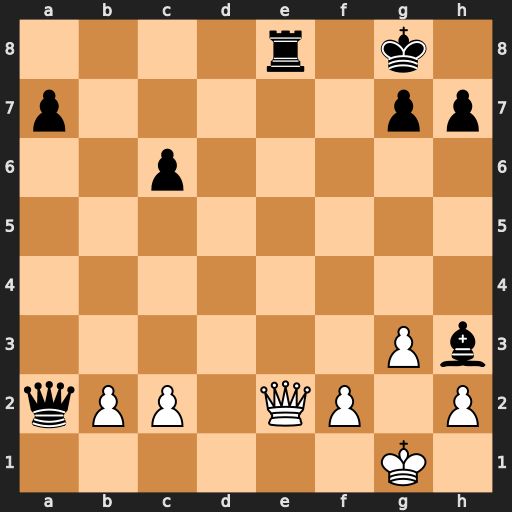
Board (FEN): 4r1k1/p5pp/2p5/8/8/6Pb/qPP1QP1P/6K1
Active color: w
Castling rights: -
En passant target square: -
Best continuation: Qxe8#